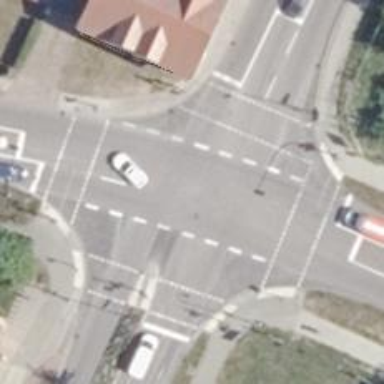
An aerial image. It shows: Road with traffic signals.